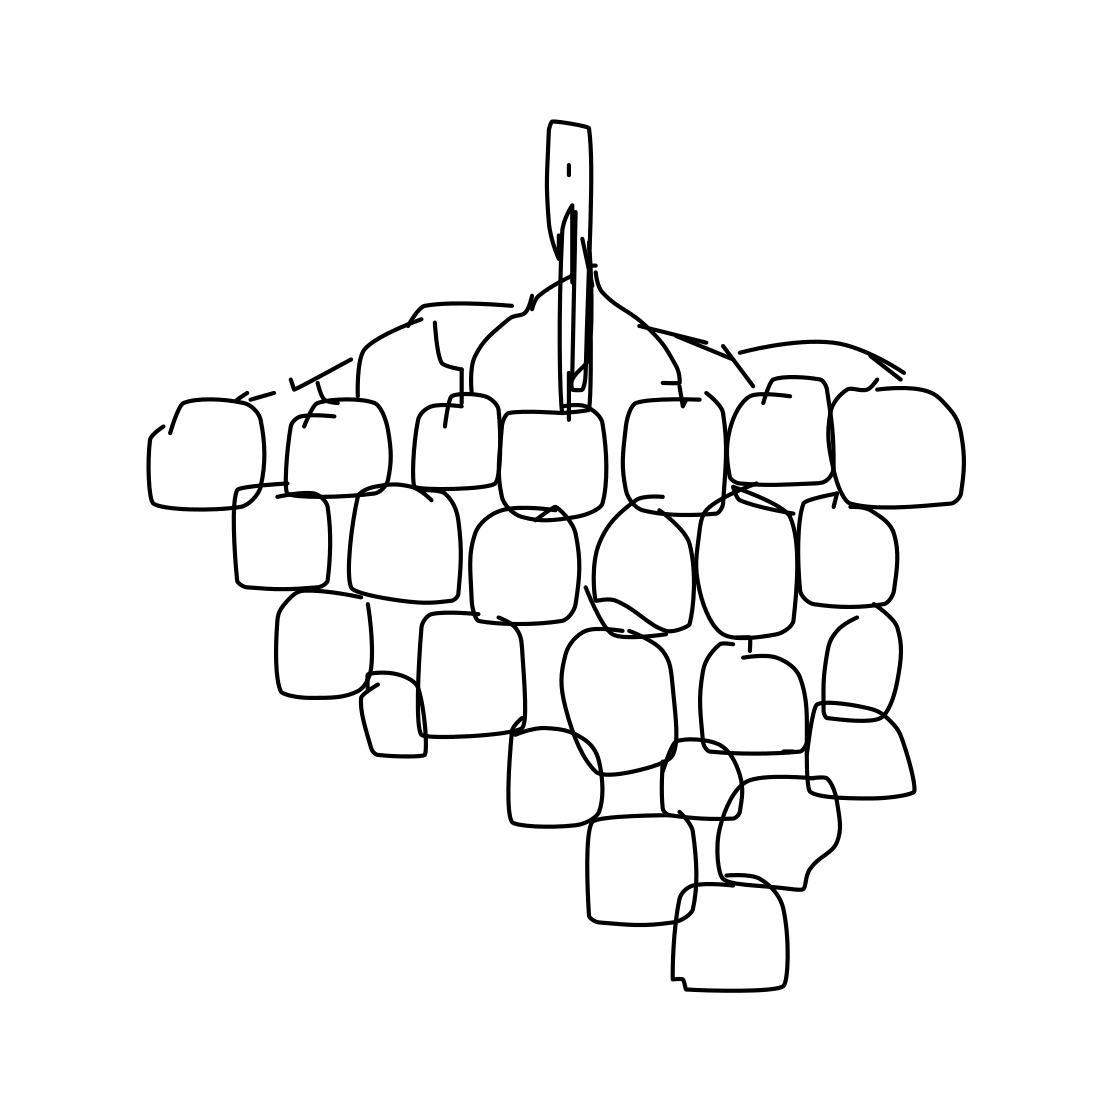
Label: grapes